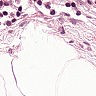
Metastatic tissue present: no